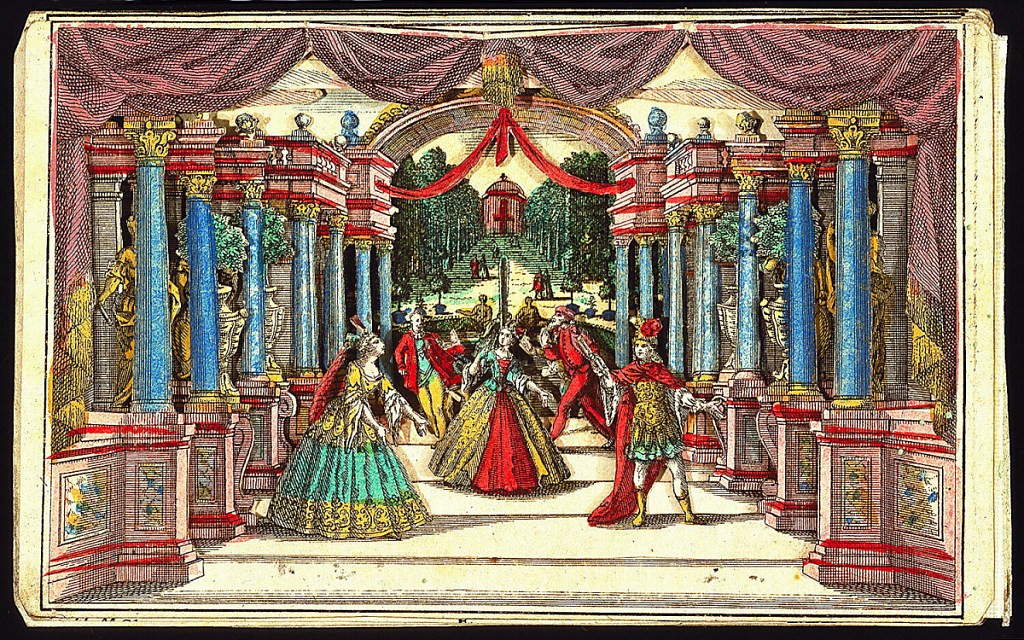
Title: Opera (Peep-show)
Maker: Martin Engelbrecht, German, 1684–1756
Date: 1730–50
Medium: Engraving, brush and watercolor on paper
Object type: Peep-show
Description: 1937-38-9-a: Six figures in histrionic poses in a setting of ar...;     1937-38-9-b: Six figures in histrionic poses in a setting of ar...;     1937-38-9-c: Six figures in histrionic poses in a setting of ar...;     1937-38-9-d: Six figures in histrionic poses in a setting of ar...;     1937-38-9-e: Six figures in histrionic poses in a setting of ar...;     1937-38-9-f: Six figures in histrionic poses in a setting of ar...;     1937-38-9-g: Six figures in histrionic poses in a setting of ar...;     1937-38-9-h: Six figures in histrionic poses in a setting of ar...